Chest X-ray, AP view. Patient: 22 years old, sex M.
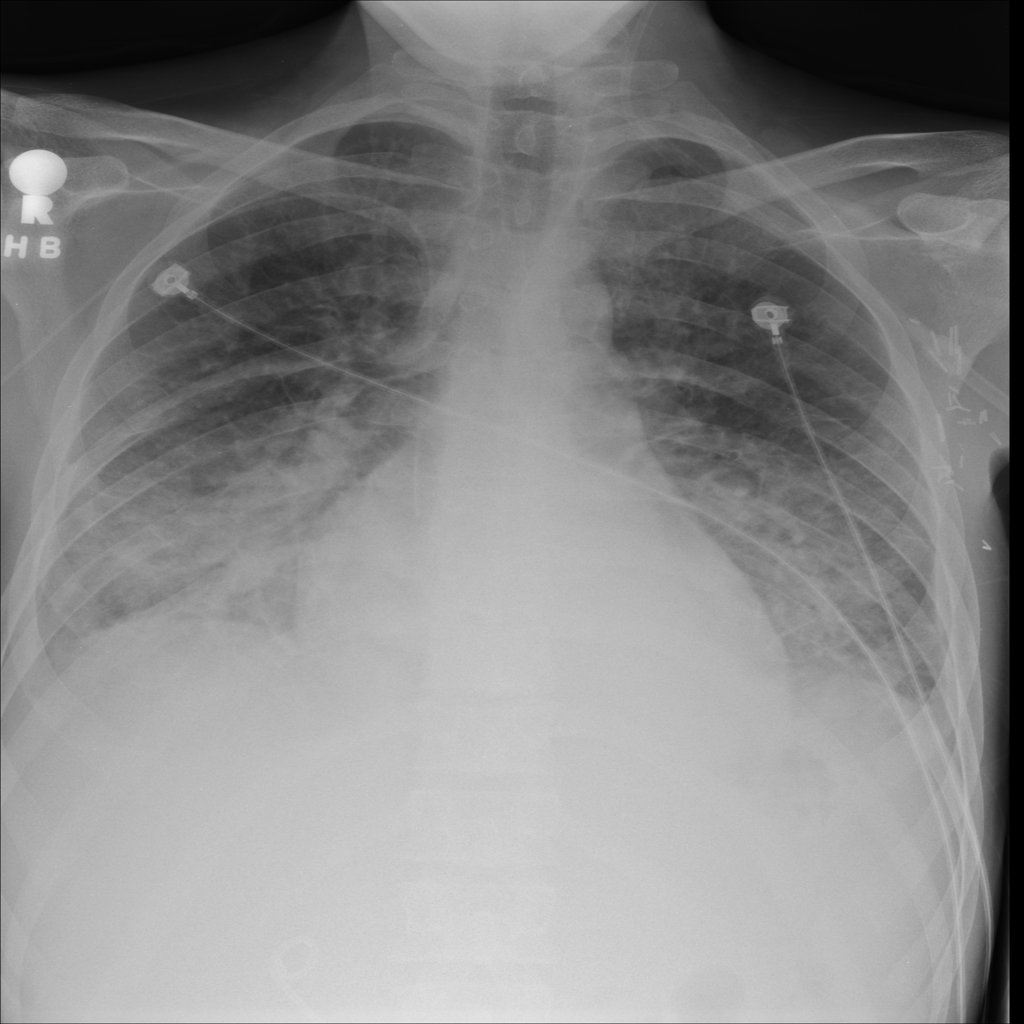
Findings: Infiltration